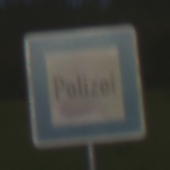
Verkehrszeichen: Polizei
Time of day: MorningAfternoon
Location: Outdoor (Nature)
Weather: PartlyCloudy
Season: NotSpecified
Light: Natural